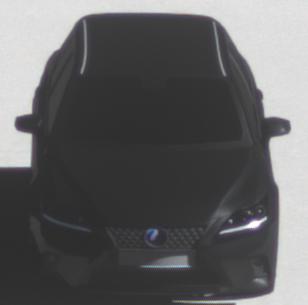
Make: Lexus
Model: CT 200h
Detailed model: CT (A10)
Model produced from: 2014/03
Model produced until: 2017/10
Doors: 5
Color: black
Road condition: dry road
Daytime: morning or afternoon
Contrast: high contrast